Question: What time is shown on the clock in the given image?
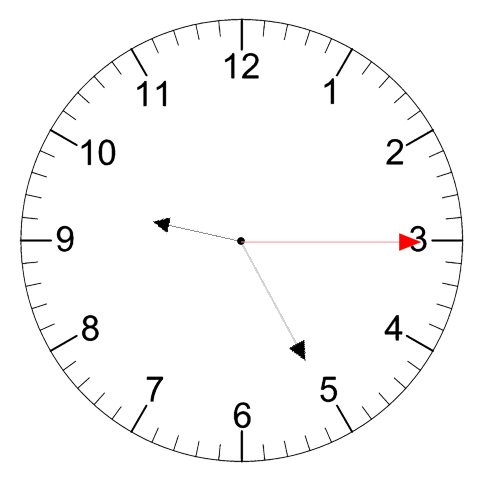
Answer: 09:25:15